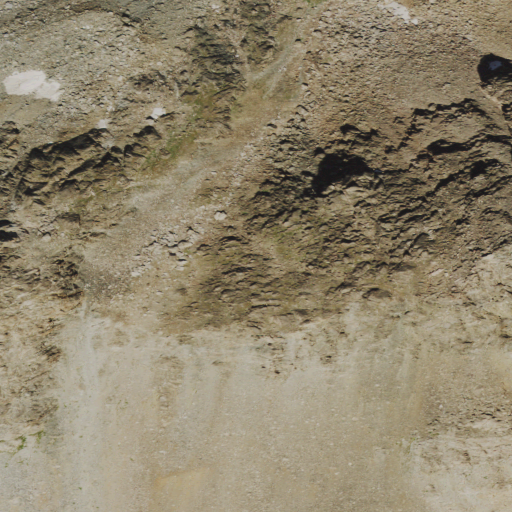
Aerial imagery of gap in Wyoming named Indian Pass containing grassland and barren land